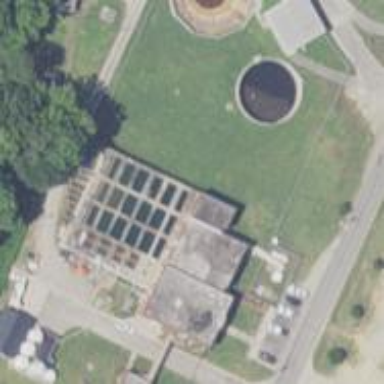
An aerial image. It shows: View of wastewater plant.